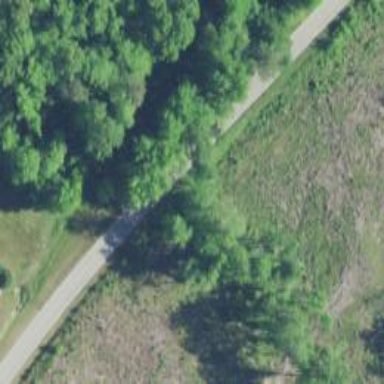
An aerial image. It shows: Culvert tunnel.